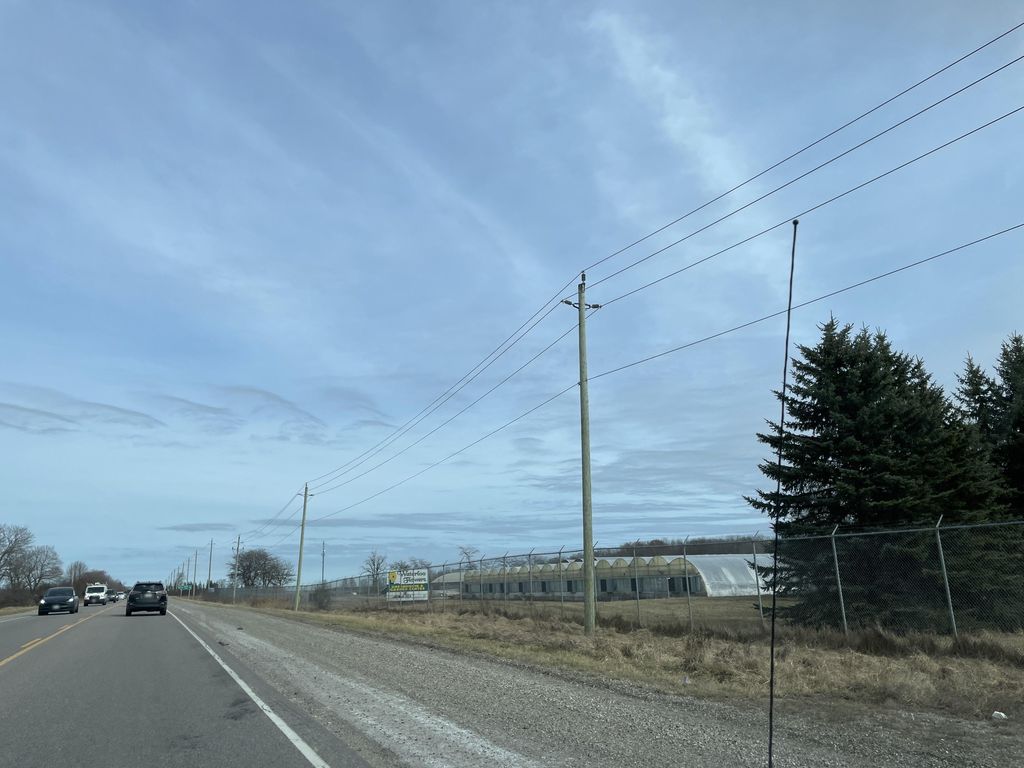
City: kitchener-waterloo